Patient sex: M
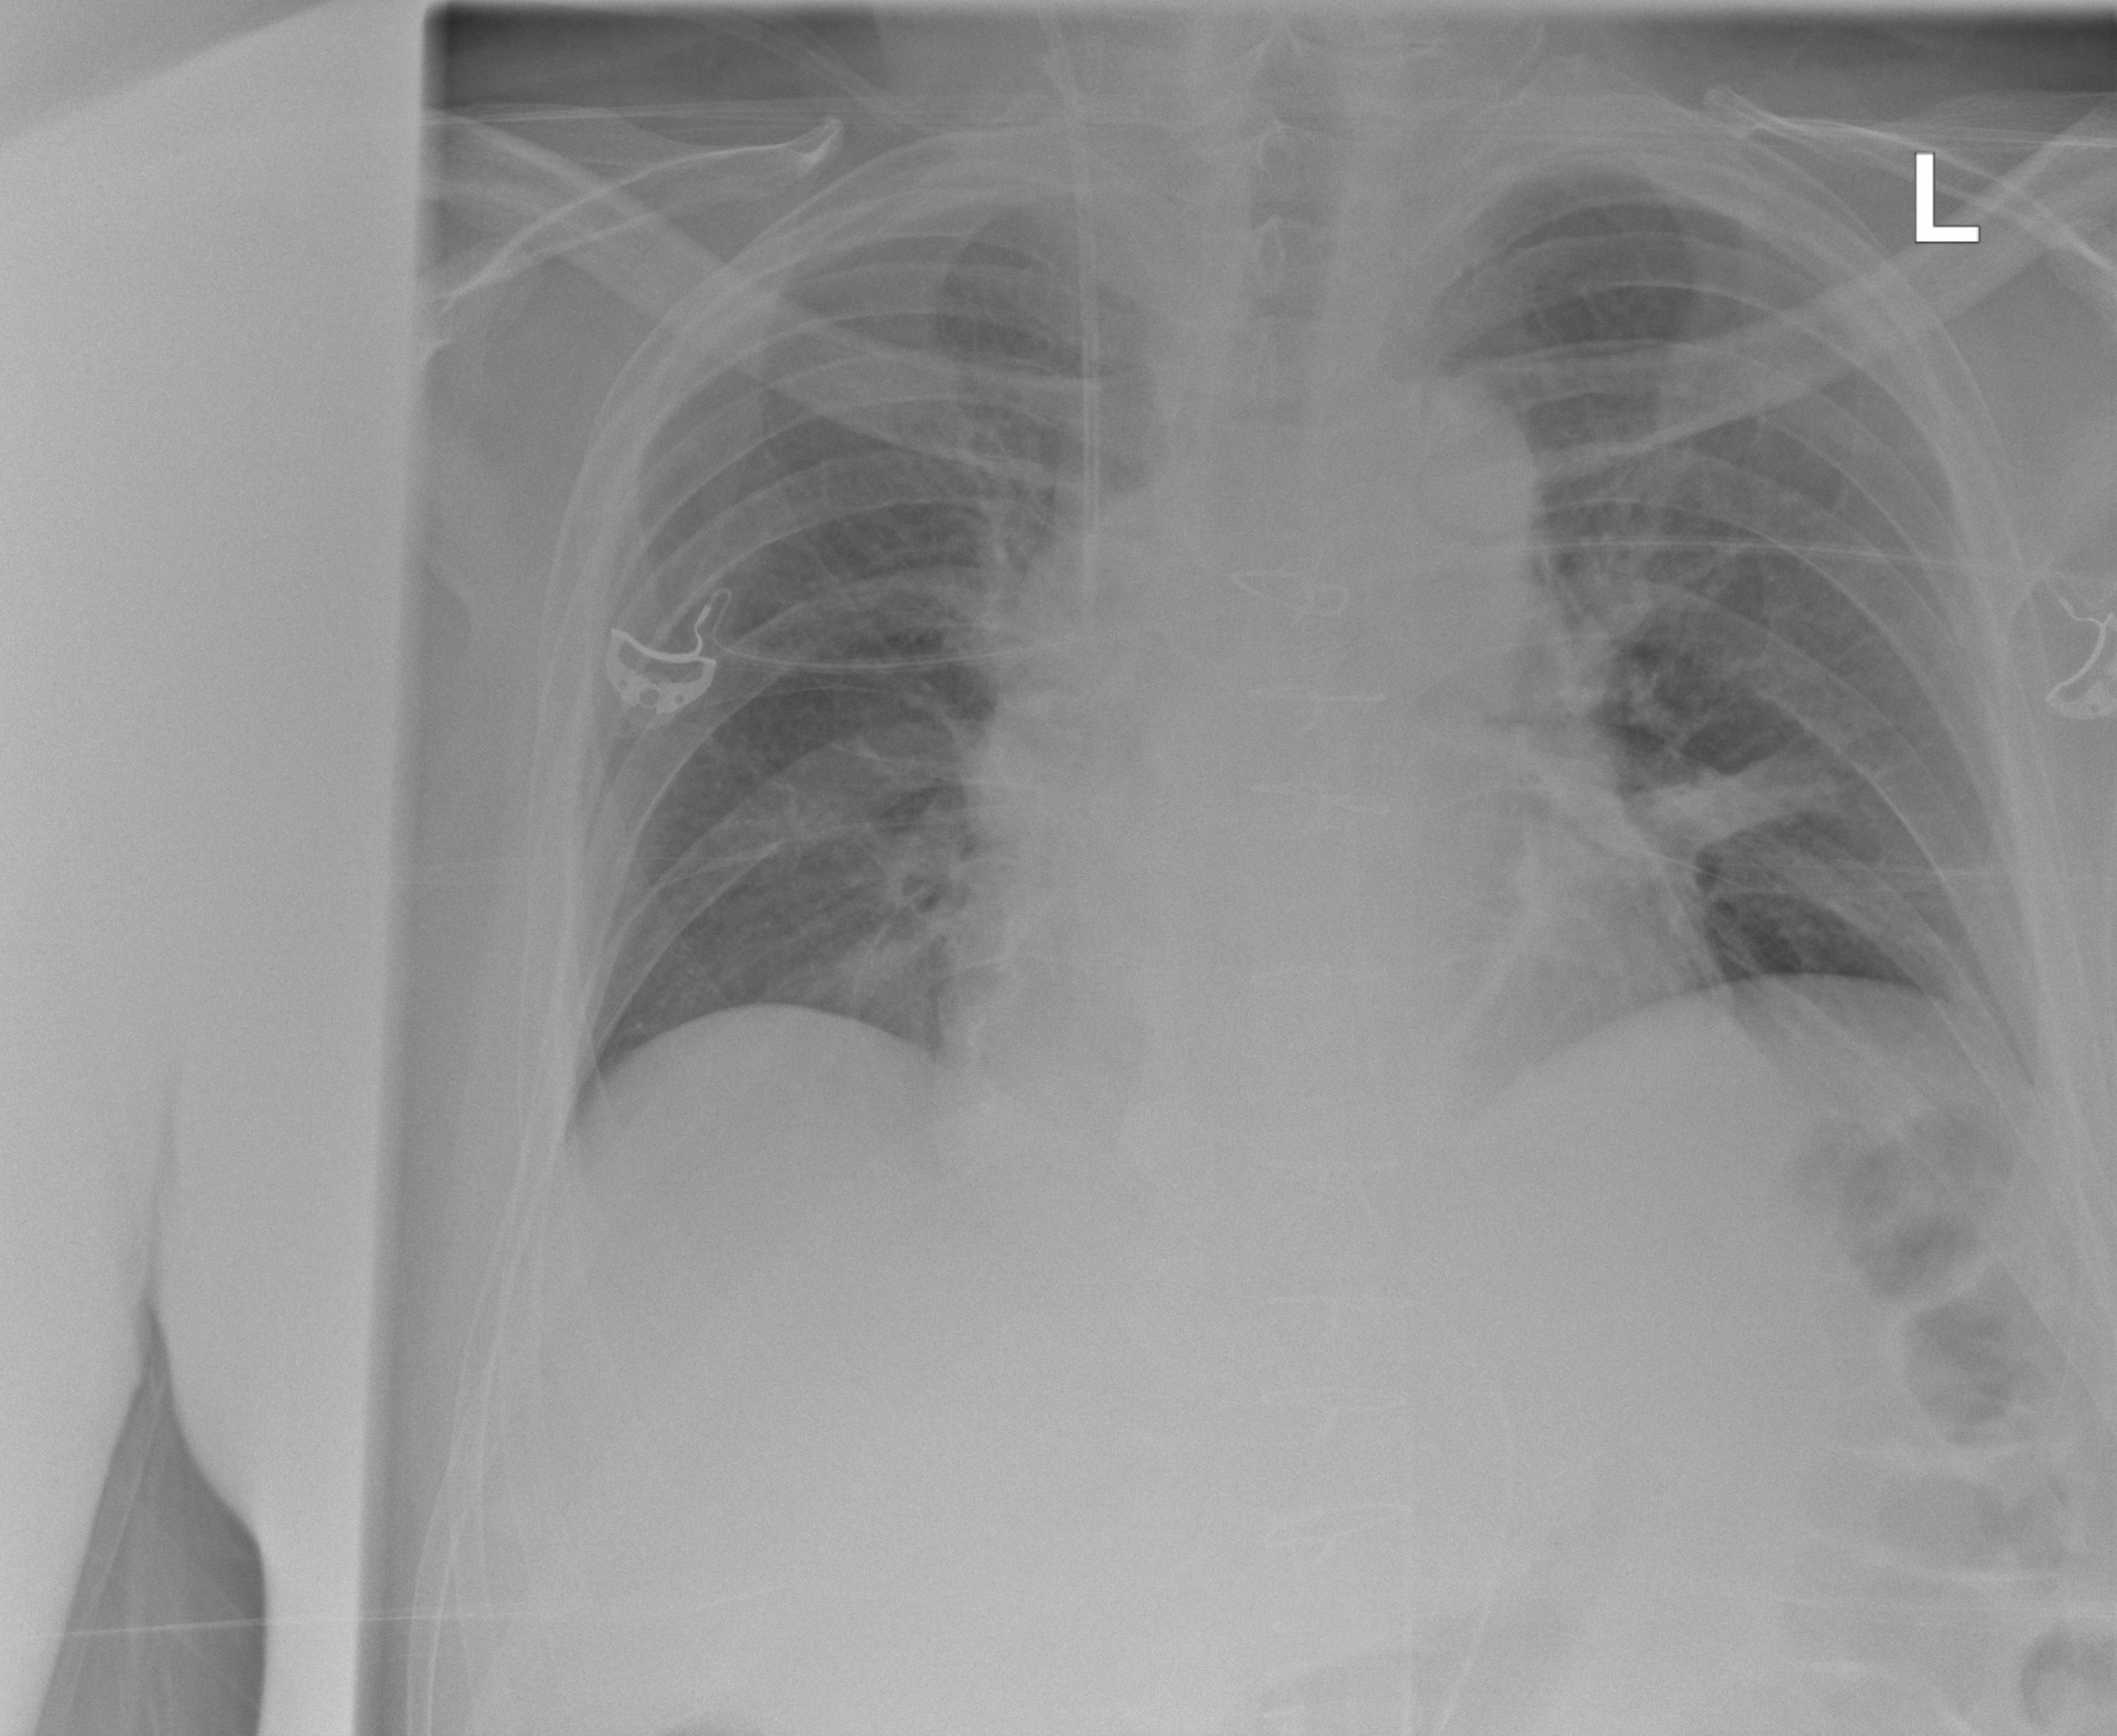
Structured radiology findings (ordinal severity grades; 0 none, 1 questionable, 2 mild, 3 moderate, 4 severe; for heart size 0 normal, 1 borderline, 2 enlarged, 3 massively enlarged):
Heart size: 2
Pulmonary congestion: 0
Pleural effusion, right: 0
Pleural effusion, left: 1
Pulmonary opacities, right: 0
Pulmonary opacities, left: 0
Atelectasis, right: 2
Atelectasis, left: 2